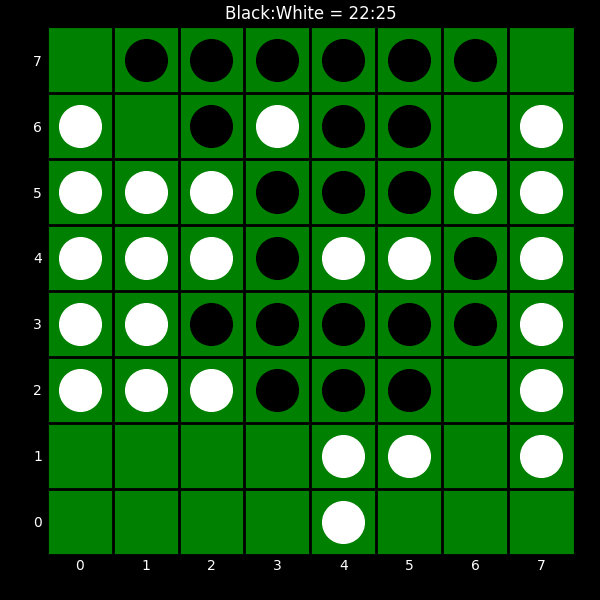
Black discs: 22
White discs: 25